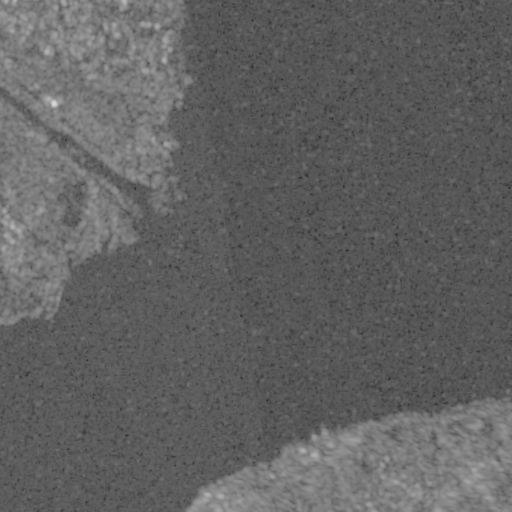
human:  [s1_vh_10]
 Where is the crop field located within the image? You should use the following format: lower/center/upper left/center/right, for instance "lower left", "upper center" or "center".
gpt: The crop field is located in the upper left of the image.
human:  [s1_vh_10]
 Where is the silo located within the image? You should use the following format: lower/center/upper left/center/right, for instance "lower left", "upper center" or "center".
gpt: The silo is located in the upper left of the image.
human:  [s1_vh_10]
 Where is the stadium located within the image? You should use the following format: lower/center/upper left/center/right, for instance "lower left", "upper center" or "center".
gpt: The stadium is located in the upper left of the image.
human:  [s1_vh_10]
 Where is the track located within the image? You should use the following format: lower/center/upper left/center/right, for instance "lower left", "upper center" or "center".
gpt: The track is located in the upper left of the image.
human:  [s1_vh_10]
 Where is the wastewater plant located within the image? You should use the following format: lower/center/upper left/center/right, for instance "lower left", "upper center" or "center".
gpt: The wastewater plant is located in the upper left of the image.
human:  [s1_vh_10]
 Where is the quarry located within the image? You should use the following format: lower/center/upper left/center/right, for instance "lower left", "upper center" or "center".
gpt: There is no quarry in the image.

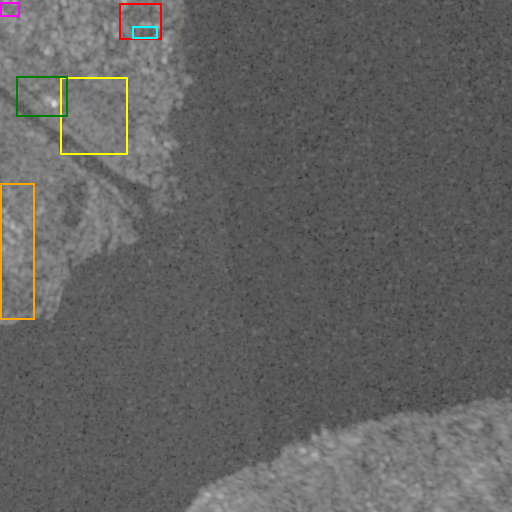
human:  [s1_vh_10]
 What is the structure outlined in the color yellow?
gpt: The structure outlined in yellow is a crop field.
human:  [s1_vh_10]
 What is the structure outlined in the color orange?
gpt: The structure outlined in orange is a park.
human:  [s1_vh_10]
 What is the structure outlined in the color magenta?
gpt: The structure outlined in magenta is a parking lot.
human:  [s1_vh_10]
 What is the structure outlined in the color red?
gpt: The structure outlined in red is a stadium.
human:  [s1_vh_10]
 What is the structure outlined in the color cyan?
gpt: The structure outlined in cyan is a track.
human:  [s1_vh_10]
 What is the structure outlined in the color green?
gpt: The structure outlined in green is a wastewater plant.
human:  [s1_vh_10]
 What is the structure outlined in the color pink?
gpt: There is no pink outline.